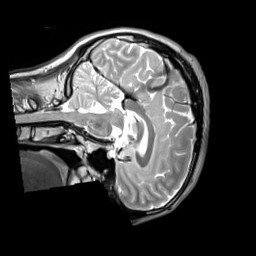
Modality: T2w
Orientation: sagittal
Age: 26
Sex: male
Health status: ill
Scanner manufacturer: siemens
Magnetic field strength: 3 T
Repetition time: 2.8 s
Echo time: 0.326 s